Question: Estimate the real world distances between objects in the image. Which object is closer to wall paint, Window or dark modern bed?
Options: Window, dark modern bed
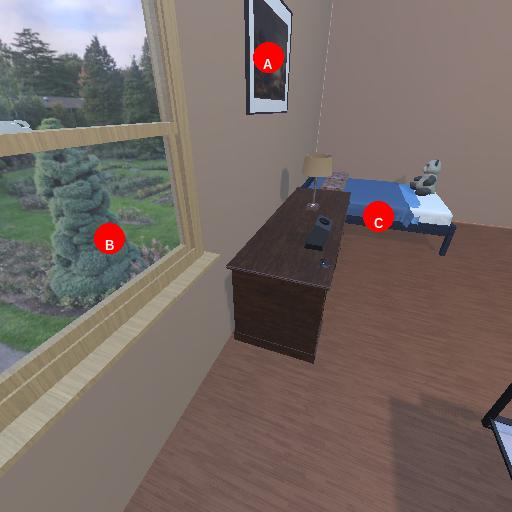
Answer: Window